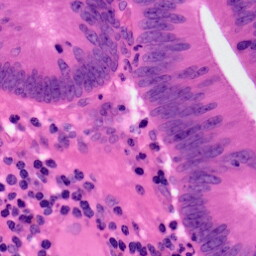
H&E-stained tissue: Colon